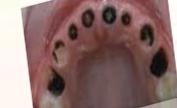
Condition: Caries